Question: I am trying to create a semantic network that looks a bit like this: .
So far I have just set up the basic facts, such as 'isa(man,person)' or 'hasa(person,node)'.
If I create instances of a Person, such as 'isa(mark,father)' and then look up 'height(mark,Height)' I get false. I understand that I have to somehow further develop the definition for 'height(Person,Height)' as well as 'isa(X,Y)' and 'hasa(X,Y)' but am unsure how to go about this.
What I would like to happen is to be able to be able to look up, for example, 'height(mark,Height)' and get '195', or 'hasa(mark,X)' and get 'body'.
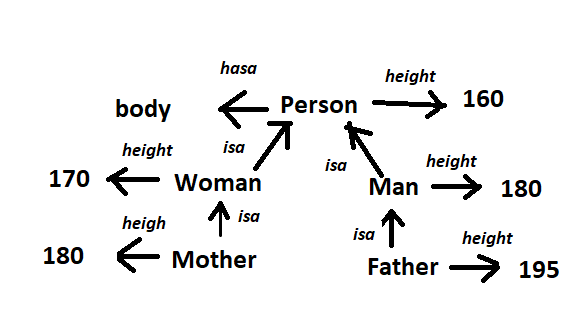
Answer: For the first issue you need a rule with variables. In words you can specify the rule like
in this case
In Prolog:
'''
height(X,H) :- isa(X,T), height(T,H).
'''
For the second issue you need a recursive rule. In words:
Rephrased:
You can see from the second statement that the rule for contains itself in the definition. This is recursion, and it allows the rule to expand itself automatically into multiple levels. In the current example the first expansion would be:
In the example this would be:
.
This expansion can continue as long as there are 'isa' statements with the right values available (in this case we need one more expansion). The last expansion does not use the rule but matches on a simple fact (in this case 'hasa(person,body)'). In prolog:
'''
hasa(X,E) :- isa(X,Z), hasa(Z,E).
'''
Full example:
'''
% isa: general facts
isa(father,man).
isa(man,person).
% isa: specific facts
isa(mark,father).
% height: general facts
height(father,195).
% height: rules
height(X,H) :- isa(X,T), height(T,H).
% hasa: general facts
hasa(person,body).
% hasa: rules
hasa(X,E) :- isa(X,Z), hasa(Z,E).
'''
Queries:
'''
?- height(mark,Height).
Height = 195 .
?- hasa(mark,X).
X = body .
'''